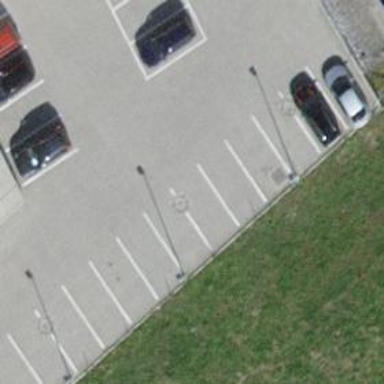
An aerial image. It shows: Asphalt parking aisle designated as service road.